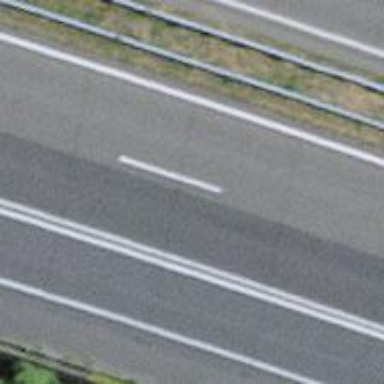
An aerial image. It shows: Asphalt motorway.